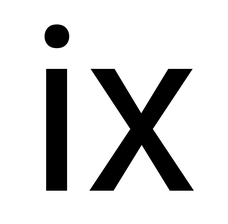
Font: Roboto_Regular